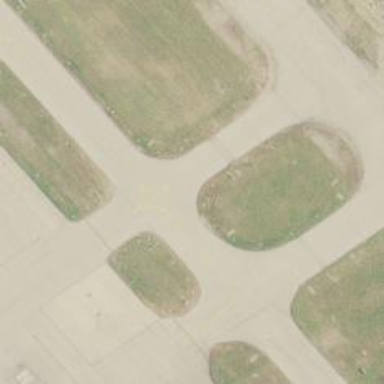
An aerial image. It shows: Image of taxiway at airport.